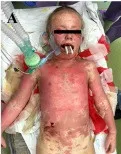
Extent and location of exfoliated areas before debridement during primary treatment in the operating theater under general anesthesia (A).
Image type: medical_photograph (skin_photograph)